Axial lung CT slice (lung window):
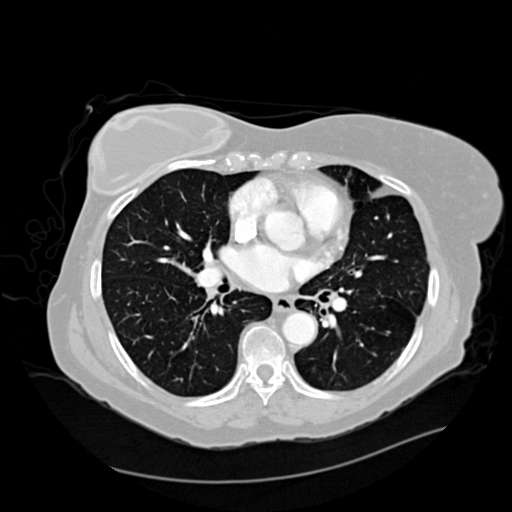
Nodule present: no